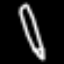
Label: pencil